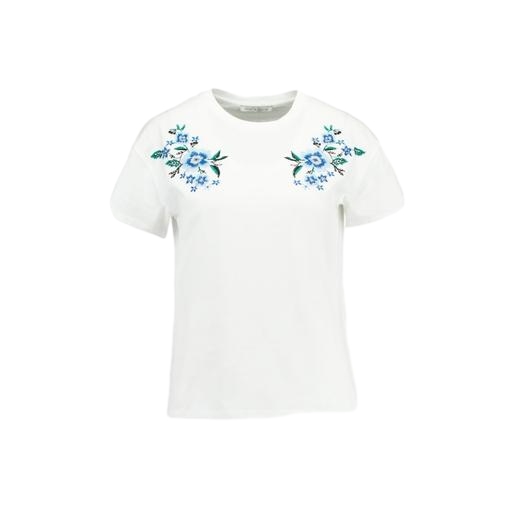
white floral graphic t-shirt, white floral embroidery t-shirt, white embroidered t-shirt, white background